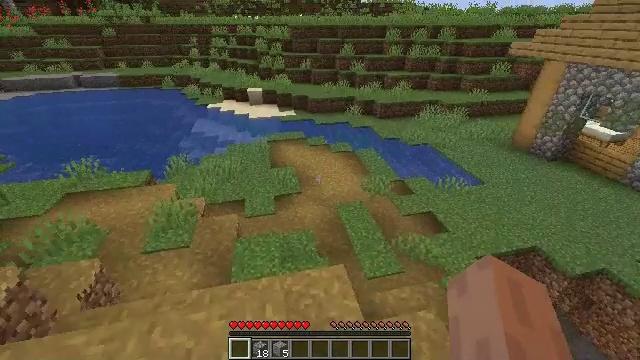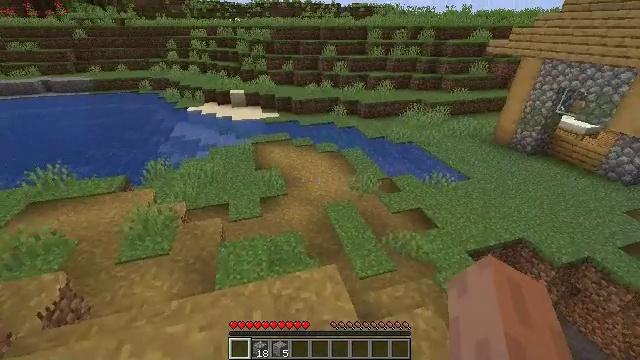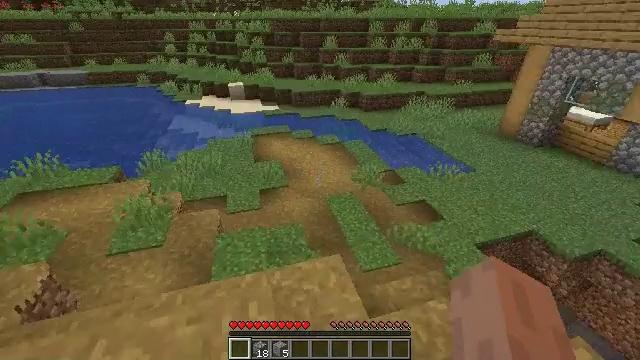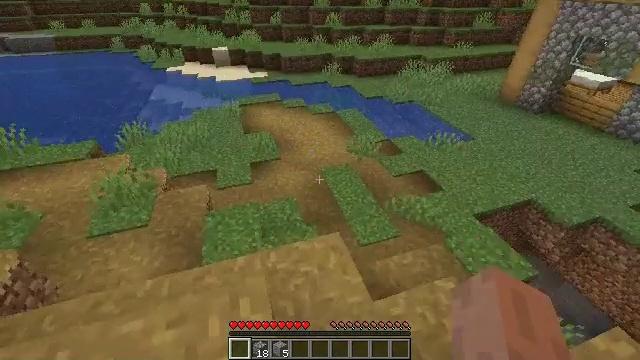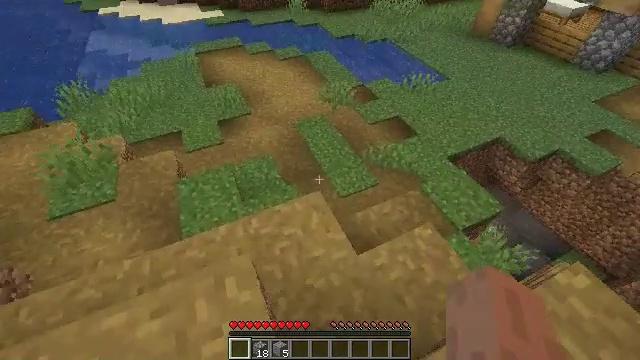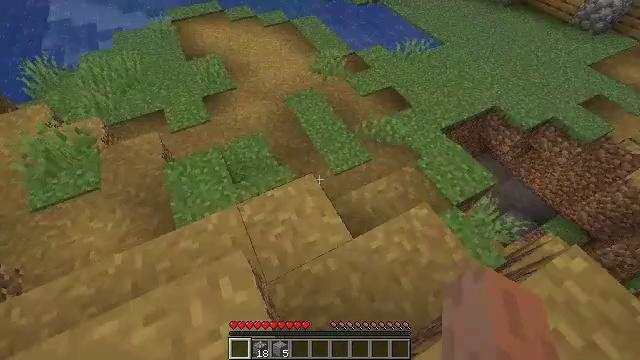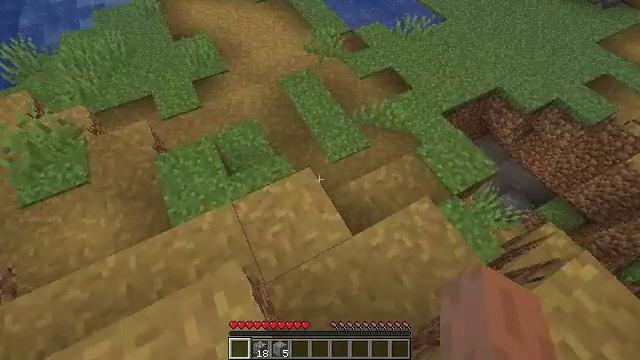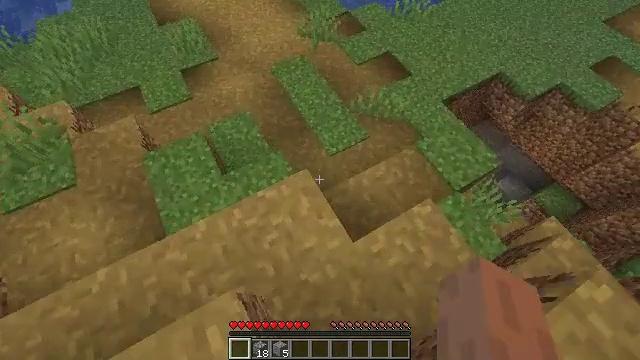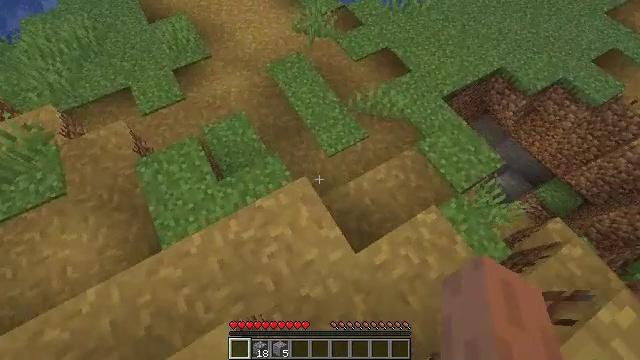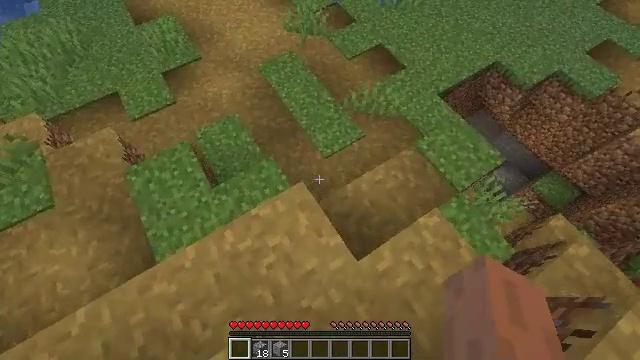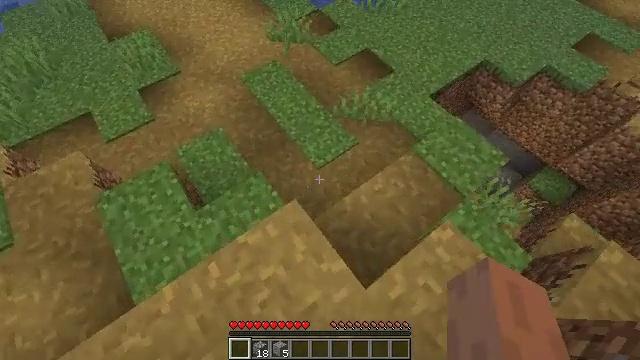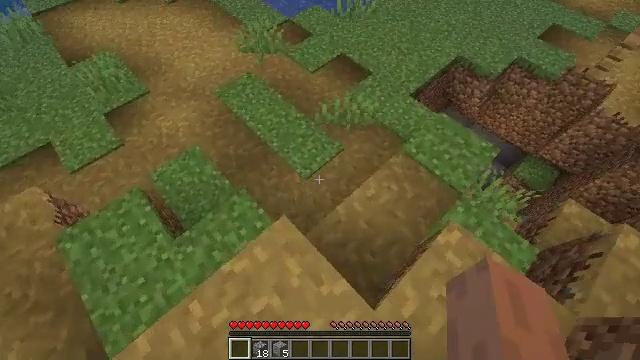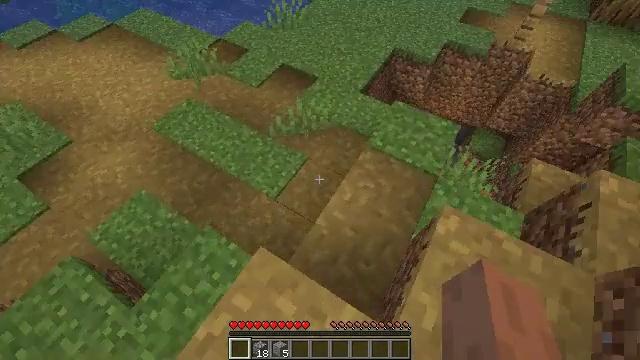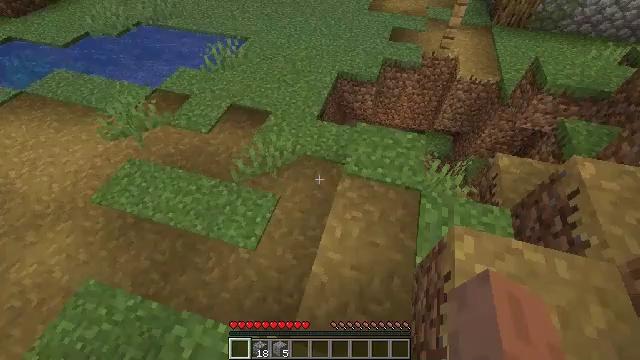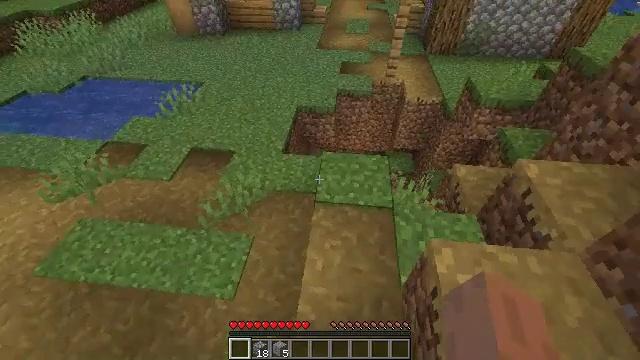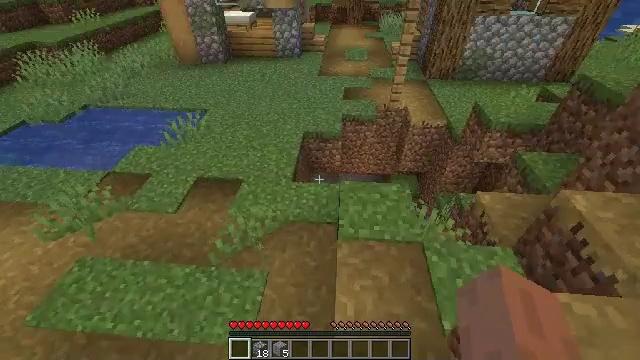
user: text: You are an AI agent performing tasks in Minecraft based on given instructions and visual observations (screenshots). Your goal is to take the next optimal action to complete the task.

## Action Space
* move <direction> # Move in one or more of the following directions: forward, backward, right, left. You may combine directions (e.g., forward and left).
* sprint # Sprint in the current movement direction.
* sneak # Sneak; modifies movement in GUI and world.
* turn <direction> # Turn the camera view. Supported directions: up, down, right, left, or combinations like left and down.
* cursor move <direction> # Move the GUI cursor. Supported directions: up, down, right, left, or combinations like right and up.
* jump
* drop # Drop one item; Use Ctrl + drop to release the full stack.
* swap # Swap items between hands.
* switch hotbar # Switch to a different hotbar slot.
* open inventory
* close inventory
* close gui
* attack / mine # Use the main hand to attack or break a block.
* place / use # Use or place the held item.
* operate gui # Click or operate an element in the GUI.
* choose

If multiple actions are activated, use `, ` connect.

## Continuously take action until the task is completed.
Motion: motion action
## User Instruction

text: Attack the oak planks to recycle it.
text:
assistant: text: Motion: move forward, turn right
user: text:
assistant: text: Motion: move forward
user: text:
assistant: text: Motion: move forward, turn right and down
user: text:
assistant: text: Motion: move forward, turn right and down
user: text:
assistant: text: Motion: move forward, turn right and down
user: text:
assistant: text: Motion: move forward, turn right and down
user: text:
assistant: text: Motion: move forward, turn right and down
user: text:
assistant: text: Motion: move forward, turn right and down
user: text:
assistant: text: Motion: move forward, turn right
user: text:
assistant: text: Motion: move forward, turn right and up
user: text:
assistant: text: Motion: move forward and move left, turn right and up
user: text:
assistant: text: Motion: move forward and move left, turn right and up
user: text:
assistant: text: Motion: move forward and move left, turn right and up
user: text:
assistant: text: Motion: move forward and move left, turn right and up
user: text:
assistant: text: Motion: move forward and move left, turn right and up
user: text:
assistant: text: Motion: move forward, turn left and up
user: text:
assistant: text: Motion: move forward, turn left and up
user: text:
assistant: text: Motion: move forward, turn up
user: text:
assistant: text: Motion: move forward, turn right and up
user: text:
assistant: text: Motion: move forward, turn right and up
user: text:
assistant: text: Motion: move forward, turn up
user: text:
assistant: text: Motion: move forward
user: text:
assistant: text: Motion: move forward
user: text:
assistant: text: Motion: move forward
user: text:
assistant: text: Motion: move forward, turn left
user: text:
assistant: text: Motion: move forward, turn left
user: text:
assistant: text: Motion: move forward, turn left and up
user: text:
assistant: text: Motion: move forward, turn left and up
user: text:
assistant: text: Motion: move forward, turn left and up
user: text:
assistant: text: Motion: move forward